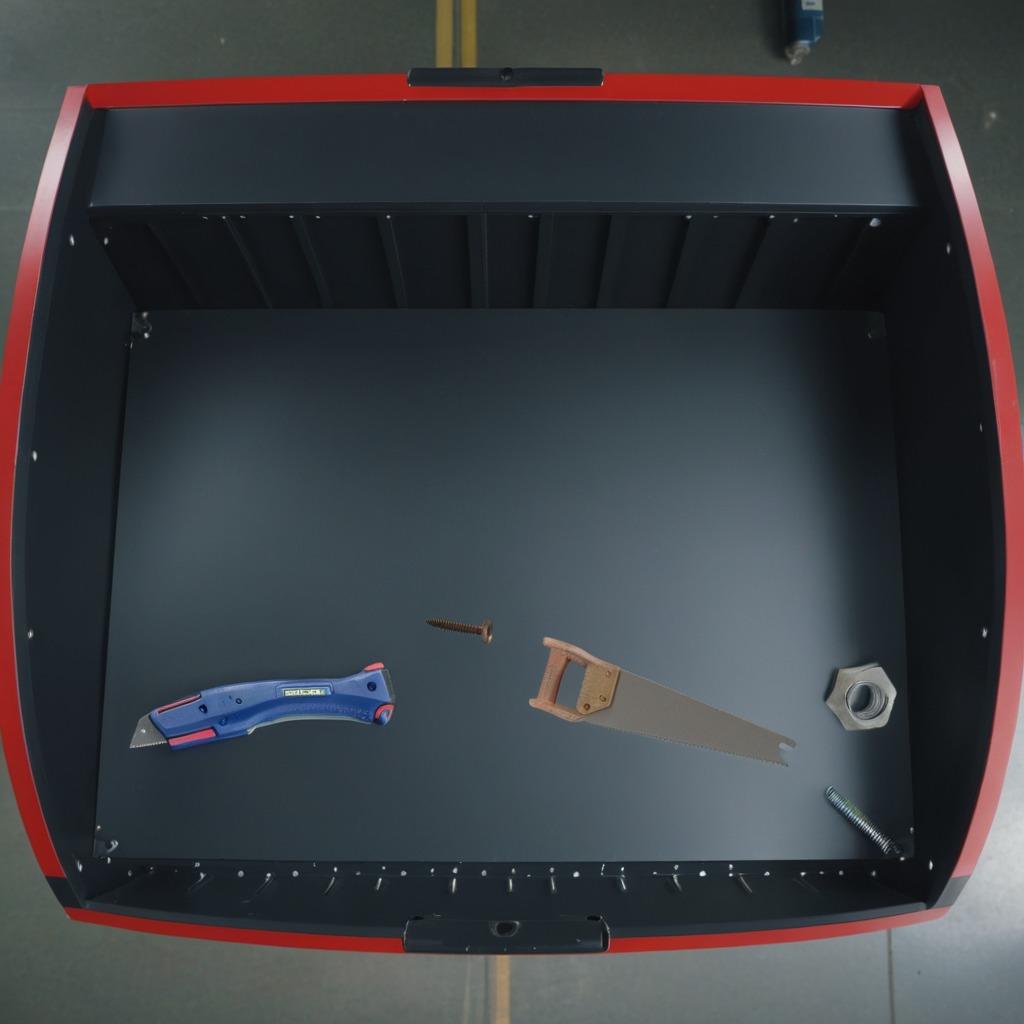
A utility knife, a metal machine screw, a coiled metal spring, a handheld metal saw, and a metal nut are lying on the toolbox surface.